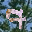
Label: 7